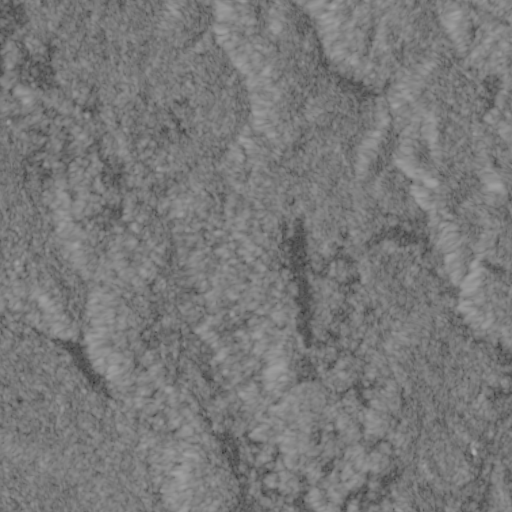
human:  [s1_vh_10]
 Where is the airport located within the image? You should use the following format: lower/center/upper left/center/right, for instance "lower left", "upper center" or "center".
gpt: The airport is located in the lower center of the image.
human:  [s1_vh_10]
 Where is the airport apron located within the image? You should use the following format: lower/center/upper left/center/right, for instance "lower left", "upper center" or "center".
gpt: The airport apron is located in the center of the image.
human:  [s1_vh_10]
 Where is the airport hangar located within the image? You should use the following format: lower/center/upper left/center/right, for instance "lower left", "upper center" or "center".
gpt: The airport hangar is located in the center of the image.
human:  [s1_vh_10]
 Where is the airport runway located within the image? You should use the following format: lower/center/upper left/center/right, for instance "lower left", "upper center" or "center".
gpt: The airport runway is located in the lower center of the image.
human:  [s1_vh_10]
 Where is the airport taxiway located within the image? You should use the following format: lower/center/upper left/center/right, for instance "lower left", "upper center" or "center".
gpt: The airport taxiway is located in the center of the image.
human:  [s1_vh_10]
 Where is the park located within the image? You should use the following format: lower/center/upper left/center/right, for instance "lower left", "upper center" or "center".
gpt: The park is located in the lower left of the image.
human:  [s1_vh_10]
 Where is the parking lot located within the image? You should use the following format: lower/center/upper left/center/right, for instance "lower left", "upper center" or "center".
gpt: The parking lot is located in the center of the image.
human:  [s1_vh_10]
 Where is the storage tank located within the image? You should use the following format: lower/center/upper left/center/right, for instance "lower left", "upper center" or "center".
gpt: The storage tank is located in the center of the image.
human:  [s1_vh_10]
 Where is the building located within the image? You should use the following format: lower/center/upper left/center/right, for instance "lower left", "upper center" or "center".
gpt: The building is located in the center of the image.
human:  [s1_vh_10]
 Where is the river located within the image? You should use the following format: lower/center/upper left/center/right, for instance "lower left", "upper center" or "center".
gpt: The river is located in the right of the image.
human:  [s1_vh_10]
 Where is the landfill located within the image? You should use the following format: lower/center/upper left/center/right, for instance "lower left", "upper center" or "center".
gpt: There is no landfill in the image.

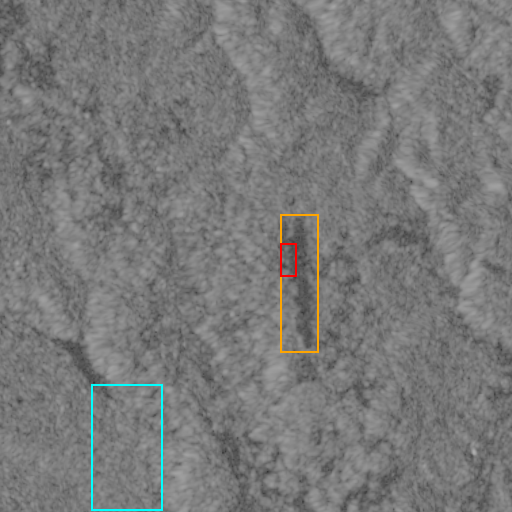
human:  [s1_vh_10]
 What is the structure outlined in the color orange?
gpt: The structure outlined in orange is an airport.
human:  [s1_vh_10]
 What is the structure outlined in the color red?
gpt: The structure outlined in red is an airport apron.
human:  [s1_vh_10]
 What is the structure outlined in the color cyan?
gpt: The structure outlined in cyan is a park.
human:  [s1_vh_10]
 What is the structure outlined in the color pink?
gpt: There is no pink outline.